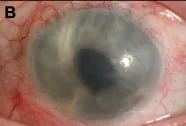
DMEK surgery with pre-existing scleral sutured IOL. B, Diffuse corneal edema and a stable, well-positioned, scleral-fixated IOL after explantation of the anterior chamber IOL.
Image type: ophthalmic_imaging (slit_lamp_photograph)